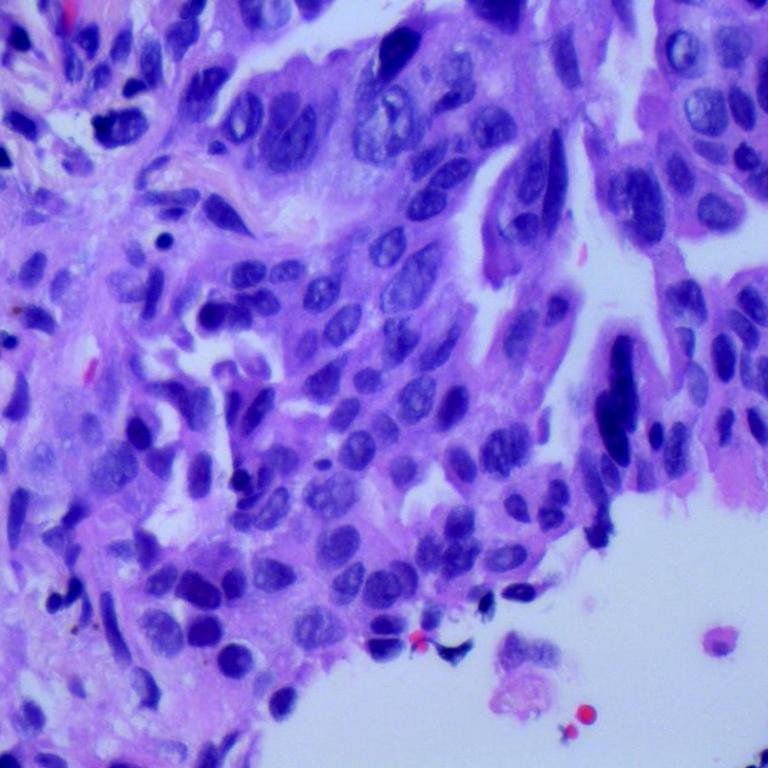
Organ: lung
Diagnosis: adenocarcinomas